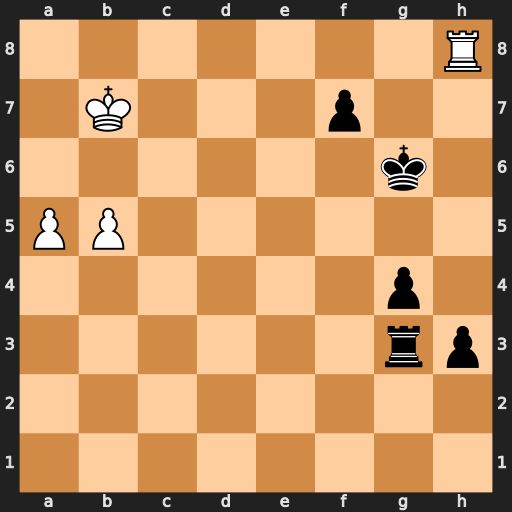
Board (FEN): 7R/1K3p2/6k1/PP6/6p1/6rp/8/8
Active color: w
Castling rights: -
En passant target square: -
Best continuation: a6 h2 Rxh2